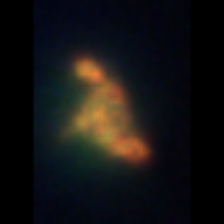
Taxon: Unknown_detritus
Group: Unknown